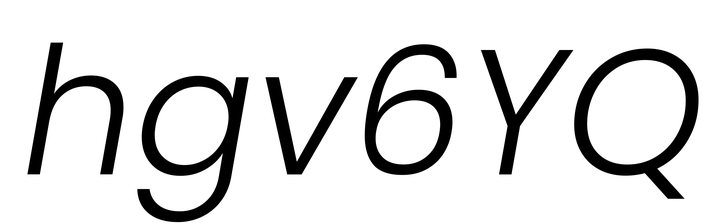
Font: Poppins-LightItalic